Field crop: maize
Growth stage: 1
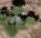
Species: chenopodium